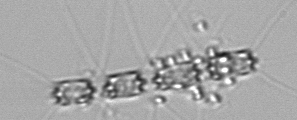
Label: Chaetoceros_didymus_TAG_external_flagellate